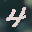
Label: 4